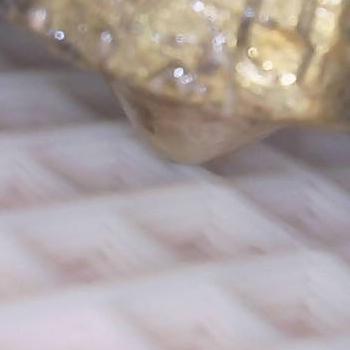
Flow rate: 66%